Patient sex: M
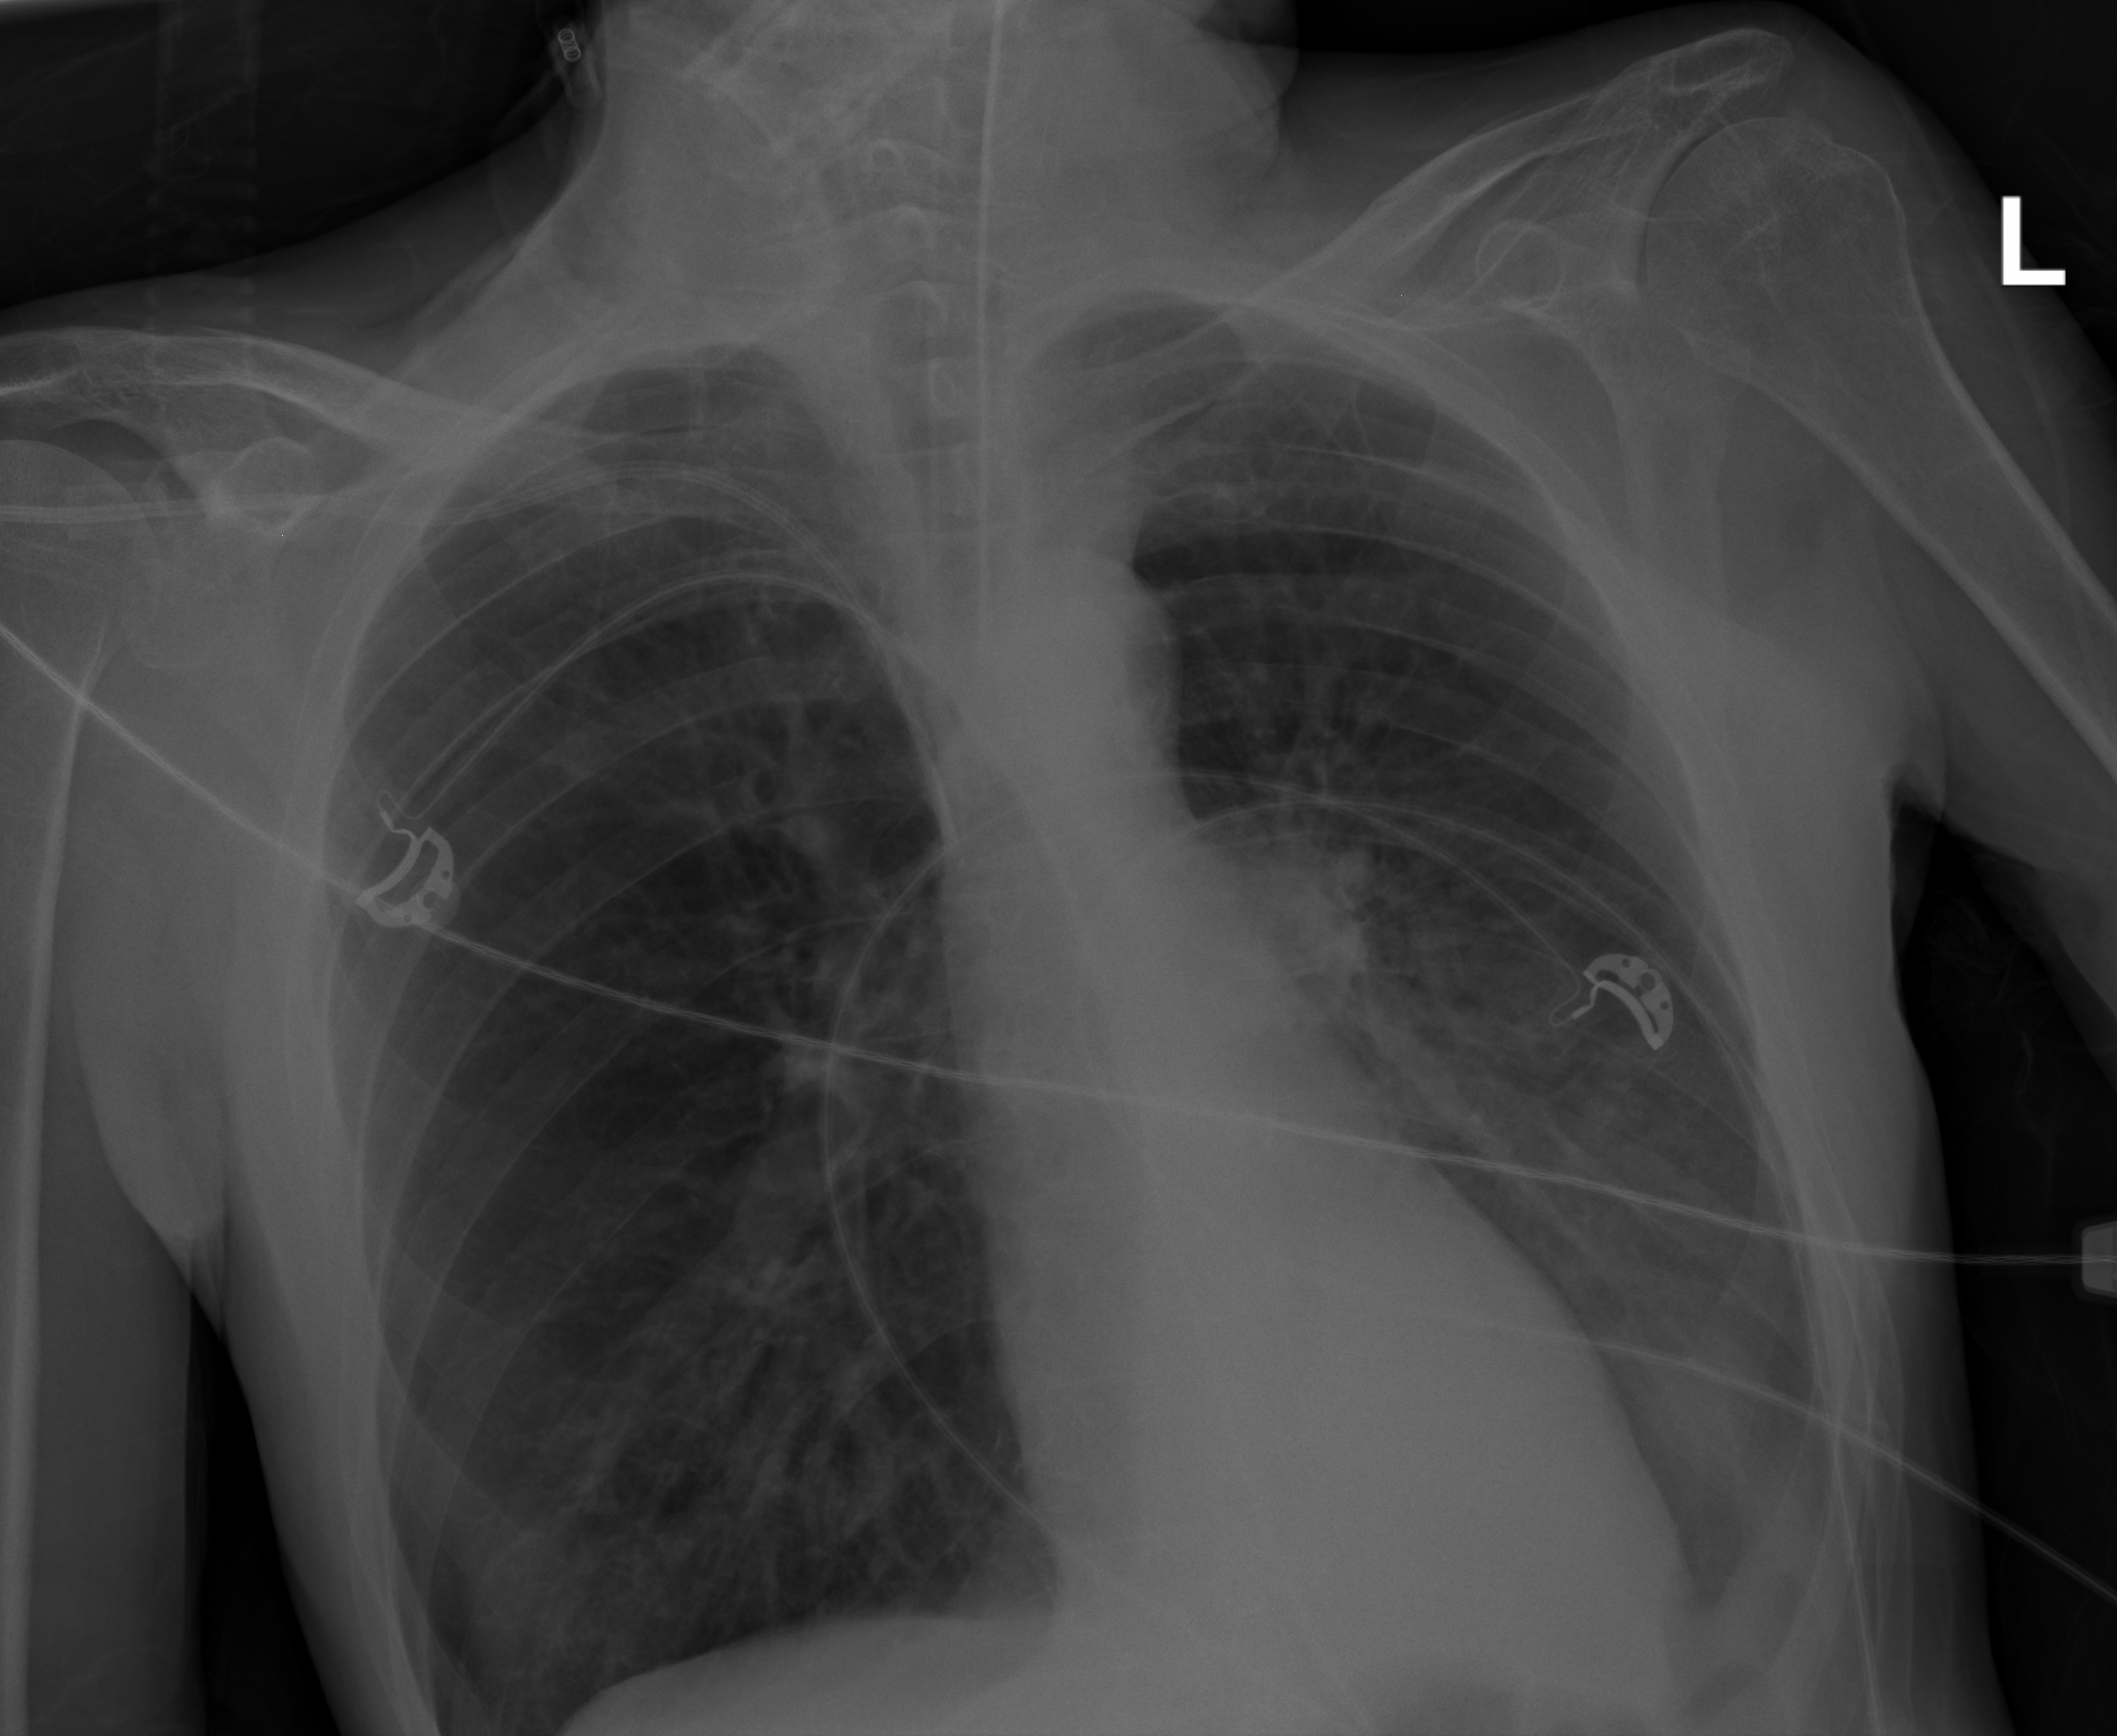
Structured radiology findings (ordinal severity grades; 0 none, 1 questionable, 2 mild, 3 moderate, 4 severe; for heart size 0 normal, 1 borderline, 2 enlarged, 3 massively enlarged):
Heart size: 0
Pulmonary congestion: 0
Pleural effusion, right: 0
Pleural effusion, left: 2
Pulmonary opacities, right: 0
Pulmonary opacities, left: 2
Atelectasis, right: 0
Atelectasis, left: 2